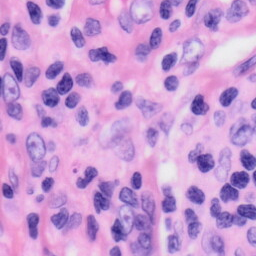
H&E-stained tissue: Skin